Question: I am trying to write a script to scan for Sql Maintenance Task failures - see script below. I appear to be unable to process more than 100 entries using EnumHistory(). Does anyone have a way around this?
'''
Param(
[int]$days="30" # this hardly matters since EnumJobHistory is limited to 100 rows :-(
)
#http://powershell.com/cs/blogs/tobias/archive/2010/01/13/cancelling-a-pipeline.aspx
filter Stop-Pipeline([scriptblock]$condition = {$true})
{$_
if (& $condition) {continue}
}
cls
[System.Reflection.Assembly]::LoadWithPartialName('Microsoft.SqlServer.SMO') | out-null
$instances = Get-Content "DailyMaintenanceMMCServerList.txt"
#loop through each instance
foreach ($instance in $instances)
{
# Create an SMO connection to the instance
$srv = New-Object ('Microsoft.SqlServer.Management.Smo.Server') $instance
$instance
#get all the jobs on the server
$jobs = $srv.JobServer.Jobs
# Avoid exception on some servers?
if (!$jobs.Count)
{
continue
}
#go through each job and find failures in the job history
$jobs | % {
do
{ $job = $_; $count = 0;
$_.EnumHistory() |
Stop-Pipeline { $_.Rundate -lt [datetime]::Today.AddDays(-$days) } |
#? {$_.Message -notlike "*succeeded*" } |
% { " " + ++$count + " " + $job.Name + " " + $_.RunDate + " " + ($_.Message).Substring(0,20) }
} while ($false)
}
}
'''
As pointed out by Ben Thul, the maximum number of rows of history kept is configured by server instance:

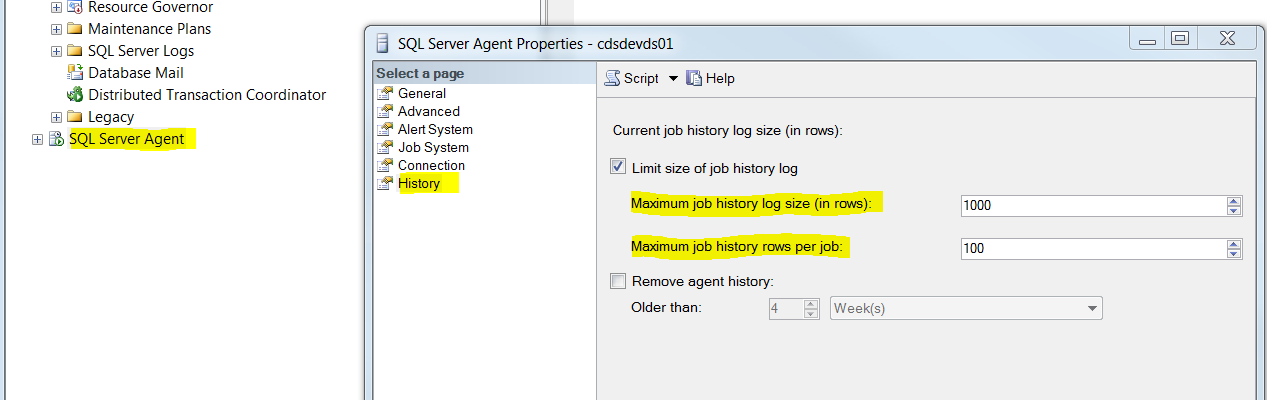
Answer: Check how much history the Agent is configured to keep. In powershell, you can get this from the MaximumJobHistoryRows in the JobServer object. Or right click on the agent in SSMS and look at "history". My guess is that it's only configured to keep 100 per job.